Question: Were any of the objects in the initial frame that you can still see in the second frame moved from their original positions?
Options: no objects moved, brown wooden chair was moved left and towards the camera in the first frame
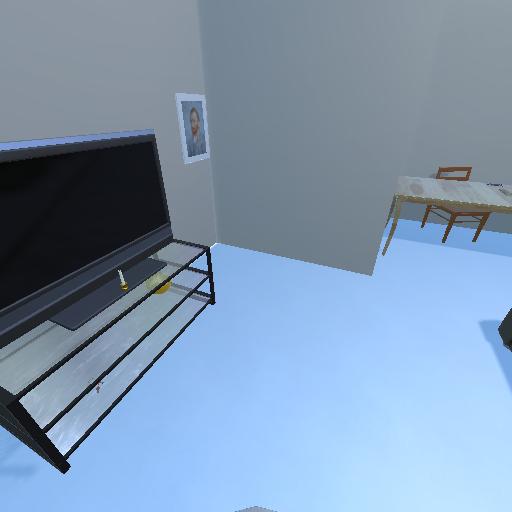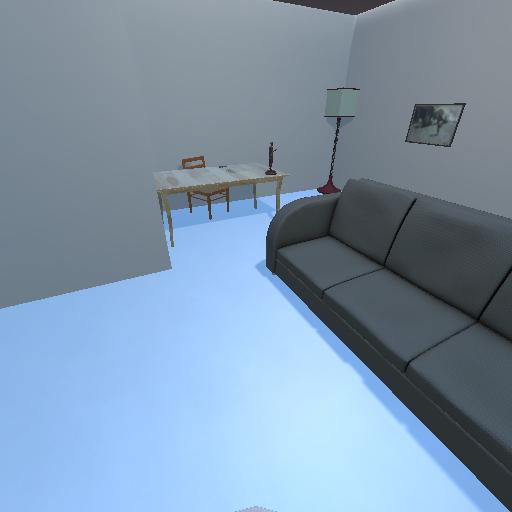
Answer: no objects moved